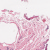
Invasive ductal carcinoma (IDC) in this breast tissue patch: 0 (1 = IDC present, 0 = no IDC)